Field crop: maize
Growth stage: 2
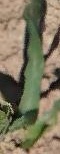
Species: maize